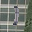
Label: 1